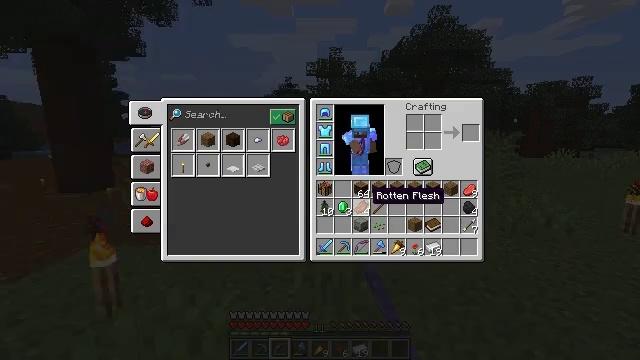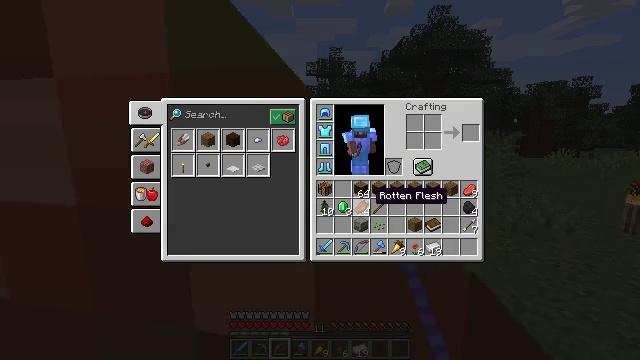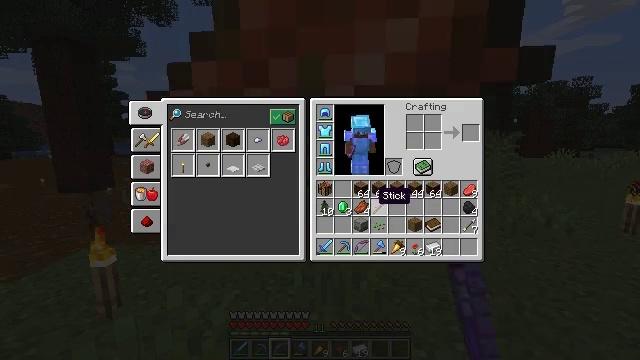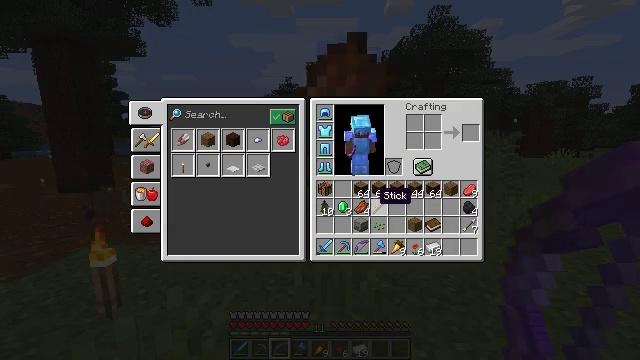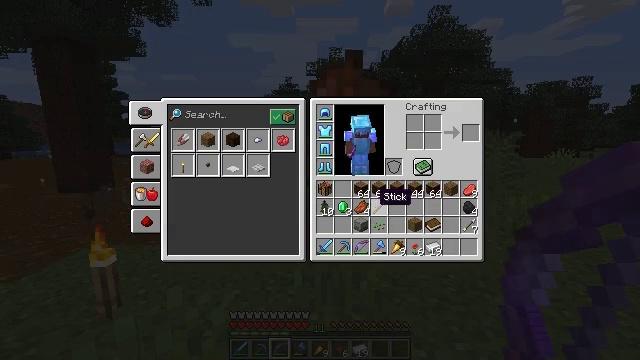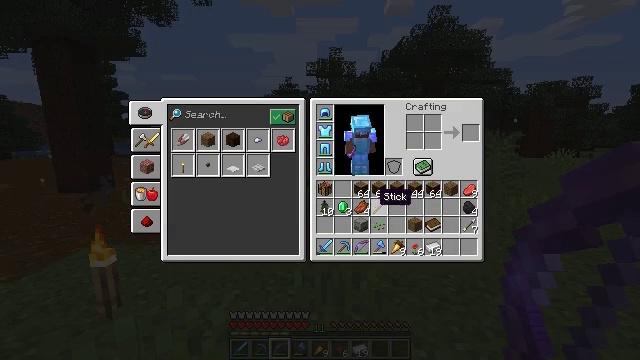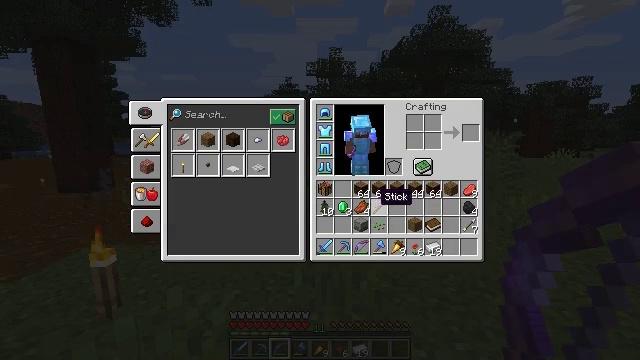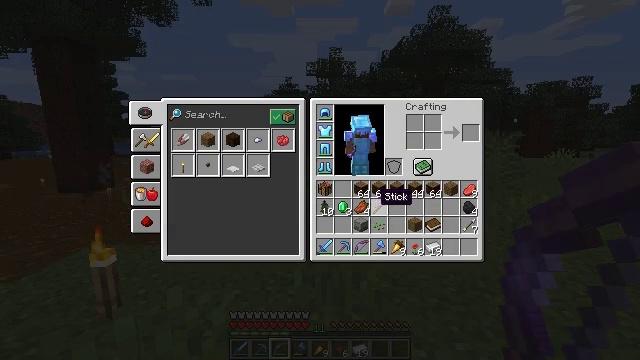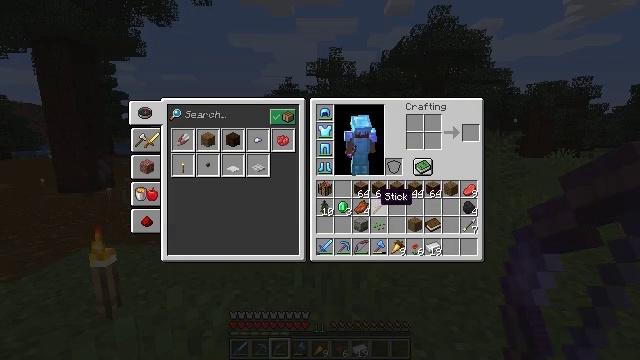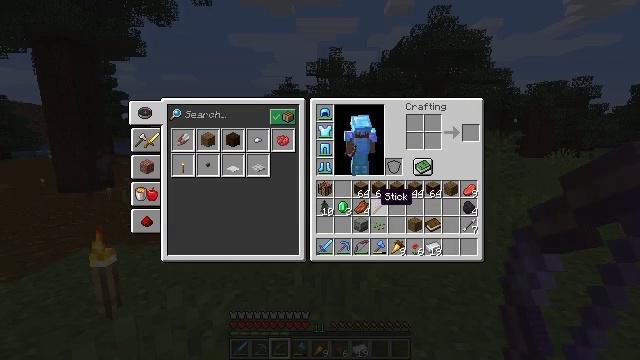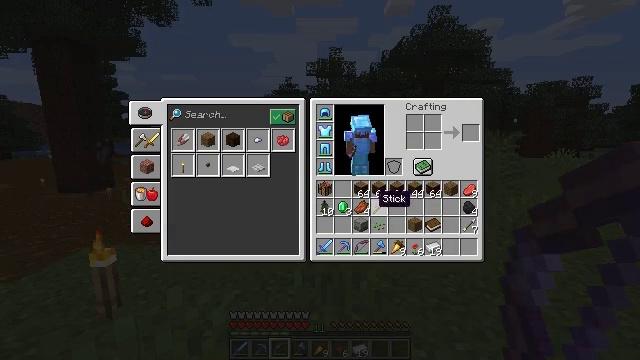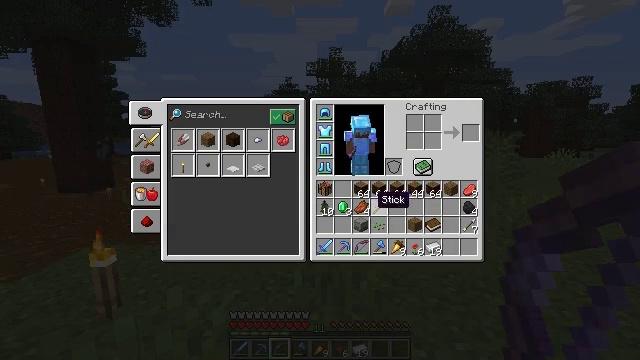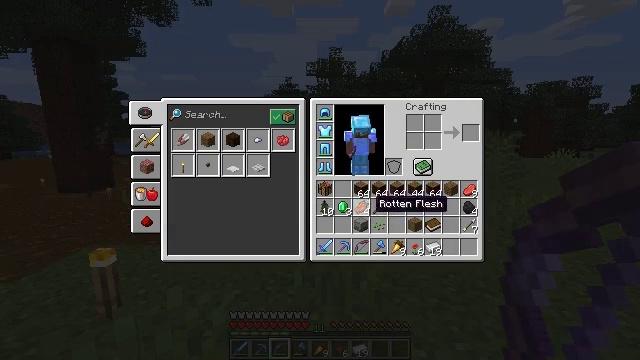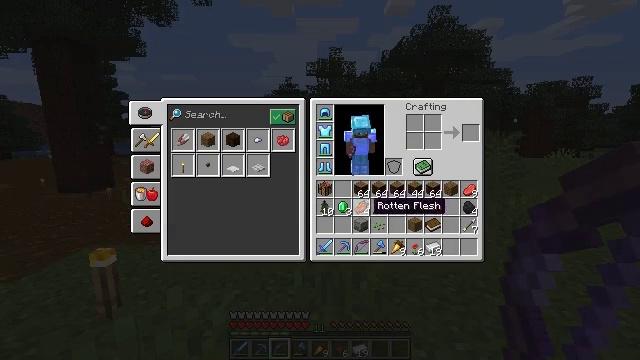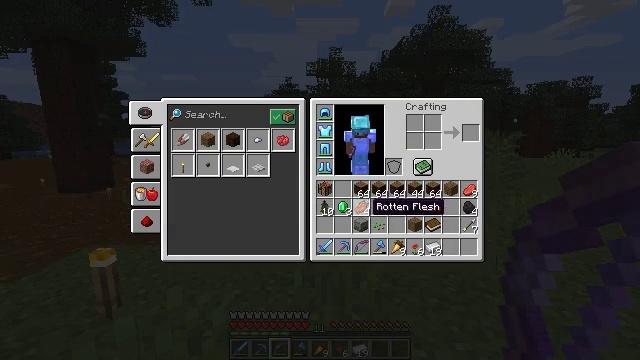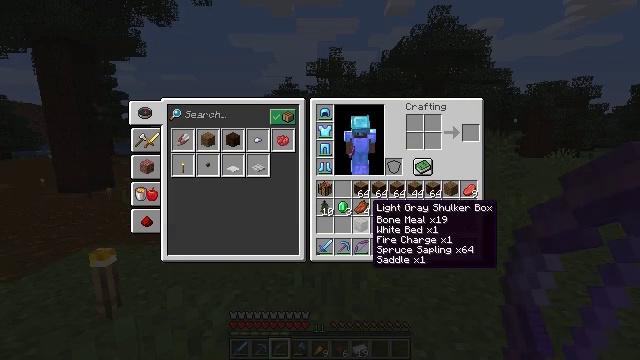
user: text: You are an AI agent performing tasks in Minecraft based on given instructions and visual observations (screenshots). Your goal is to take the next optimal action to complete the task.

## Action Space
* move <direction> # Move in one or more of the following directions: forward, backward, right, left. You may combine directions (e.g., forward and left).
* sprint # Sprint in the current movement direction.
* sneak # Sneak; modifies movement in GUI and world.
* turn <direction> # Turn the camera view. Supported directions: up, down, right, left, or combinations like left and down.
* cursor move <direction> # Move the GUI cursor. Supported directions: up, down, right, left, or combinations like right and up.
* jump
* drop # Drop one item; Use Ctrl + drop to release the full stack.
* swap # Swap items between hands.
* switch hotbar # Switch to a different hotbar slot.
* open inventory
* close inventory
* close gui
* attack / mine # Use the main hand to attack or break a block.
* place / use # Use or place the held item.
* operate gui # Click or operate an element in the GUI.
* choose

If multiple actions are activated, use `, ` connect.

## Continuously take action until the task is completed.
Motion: motion action
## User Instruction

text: Remove a light gray shulker box from the inventory.
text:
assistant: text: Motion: sneak, operate gui, open gui
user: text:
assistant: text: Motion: sneak, operate gui
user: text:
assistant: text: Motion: sneak, operate gui
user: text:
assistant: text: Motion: sneak, operate gui
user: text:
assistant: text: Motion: sneak, operate gui
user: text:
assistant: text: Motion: sneak, operate gui
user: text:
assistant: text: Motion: sneak, operate gui
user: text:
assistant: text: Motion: sneak, operate gui
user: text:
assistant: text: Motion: sneak, operate gui
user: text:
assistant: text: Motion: sneak, operate gui
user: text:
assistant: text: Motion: sneak, operate gui
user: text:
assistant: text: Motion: operate gui
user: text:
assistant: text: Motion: operate gui
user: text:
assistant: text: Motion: operate gui
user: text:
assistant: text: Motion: operate gui
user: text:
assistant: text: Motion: operate gui
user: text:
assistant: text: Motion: operate gui
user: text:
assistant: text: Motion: sprint, operate gui
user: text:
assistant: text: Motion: sprint, operate gui
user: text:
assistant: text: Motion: sprint, operate gui
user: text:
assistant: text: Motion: sprint, operate gui
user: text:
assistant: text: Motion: sprint, operate gui
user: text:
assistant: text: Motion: sprint, operate gui
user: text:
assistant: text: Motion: sprint, operate gui
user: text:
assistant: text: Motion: sprint, operate gui
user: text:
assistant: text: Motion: sprint, operate gui
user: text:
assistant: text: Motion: sprint, operate gui
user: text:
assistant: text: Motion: sprint, operate gui, drop
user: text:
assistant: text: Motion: sprint, operate gui, drop
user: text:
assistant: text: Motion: sprint, operate gui, drop